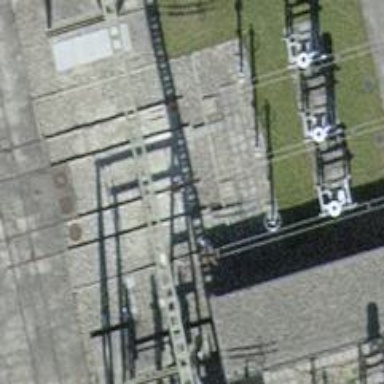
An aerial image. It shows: Transformer.